Question: I faced weird issue while handling 'UICollectionView'
I Created simple custom UICollectionViewCell, which has only one 'imageView' and 'Label':
There's default placeholder image for Cell's 'imageView' and updating 'imageView.image' from 'collectionView(_:cellForItemAt:)'. But When image is set, all subview of cell disappears:

(Cells are not disappear at same time because downloading & setting image is async)
Note: Sample data I used is not wrong (Same data works for TableView in same app)
this is Sample data I used:
'''
let movies = [
MovieFront(title: "Spider-Man: No Way Home", posterPath: "1g0dhYtq4irTY1GPXvft6k4YLjm.jpg", genre: "Genre", releaseDate: "2021-12-15", ratingScore: 8.4, ratingCount: 3955),
MovieFront(title: "Spider-Man: No Way Home", posterPath: "1g0dhYtq4irTY1GPXvft6k4YLjm.jpg", genre: "Genre", releaseDate: "2021-12-15", ratingScore: 8.4, ratingCount: 3955),
MovieFront(title: "Spider-Man: No Way Home", posterPath: "1g0dhYtq4irTY1GPXvft6k4YLjm.jpg", genre: "Genre", releaseDate: "2021-12-15", ratingScore: 8.4, ratingCount: 3955),
MovieFront(title: "Spider-Man: No Way Home", posterPath: "1g0dhYtq4irTY1GPXvft6k4YLjm.jpg", genre: "Genre", releaseDate: "2021-12-15", ratingScore: 8.4, ratingCount: 3955)
]
'''
this is my part of 'ViewController':
'''
lazy var collectionView = { () -> UICollectionView in
// FlowLayout
var flowLayout = UICollectionViewFlowLayout()
flowLayout.headerReferenceSize = CGSize(width: self.preferredContentSize.width, height: 180)
flowLayout.sectionInset = UIEdgeInsets(top: 20, left: 20, bottom: 20, right: 20)
flowLayout.minimumInteritemSpacing = 20
flowLayout.minimumLineSpacing = 20
// Collection View
var collectionView = UICollectionView(frame: self.view.frame, collectionViewLayout: flowLayout)
collectionView.register(DiscoverCollectionViewCell.self, forCellWithReuseIdentifier: identifiers.discover_collection_cell)
collectionView.register(DiscoverCollectionHeaderView.self, forSupplementaryViewOfKind: UICollectionView.elementKindSectionHeader, withReuseIdentifier: identifiers.discover_collection_header)
collectionView.backgroundColor = UIColor(named: Colors.background)
return collectionView
}()
override func viewDidLoad() {
super.viewDidLoad()
self.title = "Discover"
collectionView.dataSource = self
collectionView.delegate = self
self.view.backgroundColor = UIColor(named: Colors.background)
self.view.addSubview(collectionView)
collectionView.snp.makeConstraints { $0.edges.equalTo(self.view.safeAreaLayoutGuide) }
}
func collectionView(_ collectionView: UICollectionView, cellForItemAt indexPath: IndexPath) -> UICollectionViewCell {
// Sample Cell
guard let cell = collectionView.dequeueReusableCell(withReuseIdentifier: identifiers.discover_collection_cell, for: indexPath) as? DiscoverCollectionViewCell else { return DiscoverCollectionViewCell() }
let movie = movies[indexPath.row]
cell.movieTitle.text = movie.title
DispatchQueue.global().async {
guard let imageURL = URL(string: "https://image.tmdb.org/t/p/original/\(movie.posterPath)") else { return }
guard let imageData = try? Data(contentsOf: imageURL) else { return }
DispatchQueue.main.sync {
cell.posterImage.image = UIImage(data: imageData)
}
}
return cell
}
'''
and this is my custom 'CollectionViewCell', I used <URL> library:
'''
class DiscoverCollectionViewCell: UICollectionViewCell {
//MARK: Create properties
lazy var posterImage = UIImageView().then {
$0.image = UIImage(named: "img_placeholder")
$0.contentMode = .scaleAspectFit
}
lazy var movieTitle = UILabel().then {
$0.font = UIFont.systemFont(ofSize: 15)
$0.textColor = .white
$0.numberOfLines = 2
$0.minimumScaleFactor = 10
}
override init(frame: CGRect) {
super.init(frame: frame)
// add to view
self.addSubview(posterImage)
self.addSubview(movieTitle)
//MARK: Add Constraints
posterImage.snp.makeConstraints { make in
make.top.left.right.equalToSuperview()
}
movieTitle.snp.makeConstraints { make in
make.top.equalTo(posterImage.snp.bottom).offset(5)
make.bottom.greaterThanOrEqualToSuperview()
make.leading.equalTo(posterImage.snp.leading)
make.trailing.equalTo(posterImage.snp.trailing)
}
self.backgroundColor = .blue
}
required init?(coder: NSCoder) {
fatalError("init(coder:) has not been implemented")
}
}
'''
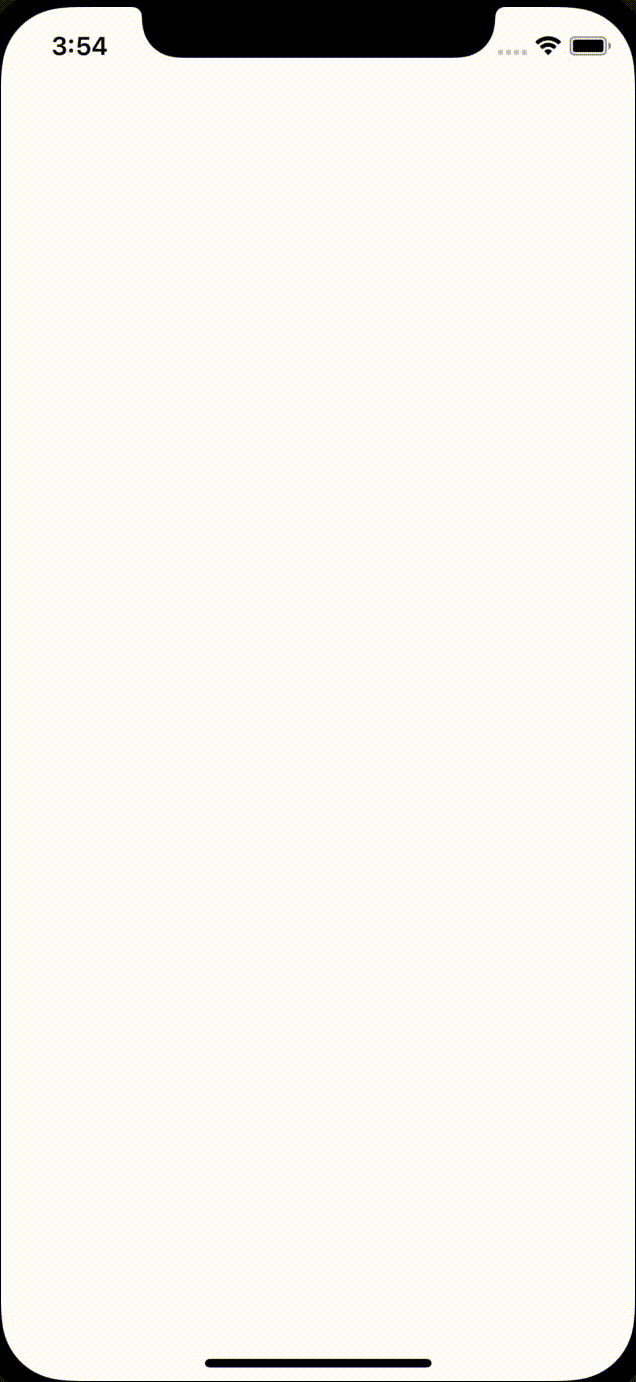
Answer: Two issues with your cell's layout...
'''
// add to view
self.addSubview(posterImage)
self.addSubview(movieTitle)
//MARK: Add Constraints
posterImage.snp.makeConstraints { make in
make.top.left.right.equalToSuperview()
}
'''
1. You should always add UI elements to the cell's .contentView, not to the cell itself.
2. You did not constrain the bottom of the image view. // add to ContentView!
self.contentView.addSubview(posterImage)
self.contentView.addSubview(movieTitle)
//MARK: Add Constraints
posterImage.snp.makeConstraints { make in
make.top.left.right.bottom.equalToSuperview()
}
---
You were missing a couple things from your post (including how you're setting your cell / item size), so while the above changes fix the image not showing at all, it's not quite what you're going for.
I'm assuming you're setting the flow layout '.itemSize' somewhere, so your original constraints - without adding '.bottom.' to the image view constraints - were ...
When you add an image to a 'UIImageView', the becomes the size of the image. Your constraints are controlling the width, but...
This constraint on your label:
'''
make.bottom.greaterThanOrEqualToSuperview()
'''
means "
When your image loads, it sets the image view Height to its own Height and pushes the label way down past the bottom of the cell.
That line needs to be:
'''
make.bottom.equalToSuperview()
'''
That will prevent the Bottom of the label from moving.
Next, you need to tell auto-layout :
'''
// prevent label from stretching vertically
movieTitle.setContentHuggingPriority(.required, for: .vertical)
// prevent label from compressing vertically
movieTitle.setContentCompressionResistancePriority(.required, for: .vertical)
'''
Without that, the label will be compressed down to Zero height.
I find it very helpful to add comments so I know what I'm to happen:
'''
override init(frame: CGRect) {
super.init(frame: frame)
// add to ContentView
self.contentView.addSubview(posterImage)
self.contentView.addSubview(movieTitle)
//MARK: Add Constraints
posterImage.snp.makeConstraints { make in
// constrain image view to
// Top / Left / Right of contentView
make.top.left.right.equalToSuperview()
}
// prevent label from stretching vertically
movieTitle.setContentHuggingPriority(.required, for: .vertical)
// prevent label from compressing vertically
movieTitle.setContentCompressionResistancePriority(.required, for: .vertical)
movieTitle.snp.makeConstraints { make in
// constrain Top of label to Bottom of image view
// because we've set Hugging and Compression Resistance on the label,
// this will "pull down" the bottom of the image view
make.top.equalTo(posterImage.snp.bottom).offset(5)
// constrain Bottom of label to Bottom of contentView
// must be EQUAL TO
//make.bottom.greaterThanOrEqualToSuperview()
make.bottom.equalToSuperview()
// Leading / Trailing equal to image view
make.leading.equalTo(posterImage.snp.leading)
make.trailing.equalTo(posterImage.snp.trailing)
}
self.backgroundColor = .blue
}
'''
Now we get this result:
<URL>
and after the images download:
<URL>
One final thing - although you may have already done something to address this...
As you see in those screenshots, setting '.numberOfLines = 2' on a label force a 2-line height... it only it to 2 lines. If a Movie Title is , the label height will be shorter as seen in the 2nd cell.
One way to fix that would be to constrain the label height to something like 2.5 lines by adding this to your init:
'''
if let font = movieTitle.font {
movieTitle.snp.makeConstraints { make in
make.height.equalTo(font.lineHeight * 2.5)
}
}
'''
That will give this output:
<URL>